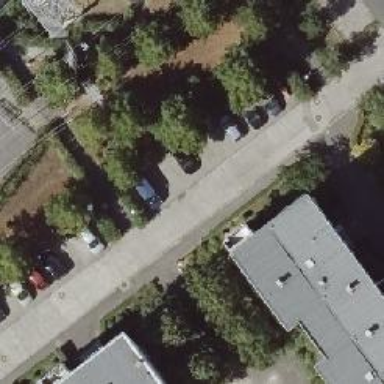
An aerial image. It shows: Service road with surface made of concrete plates.